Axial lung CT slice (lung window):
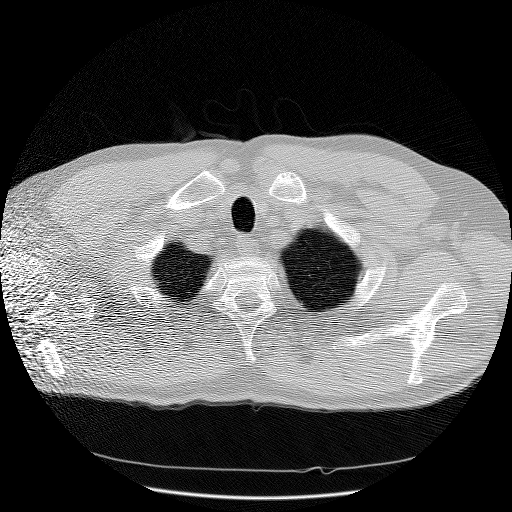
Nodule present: no